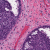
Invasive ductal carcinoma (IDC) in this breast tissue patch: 0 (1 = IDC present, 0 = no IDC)